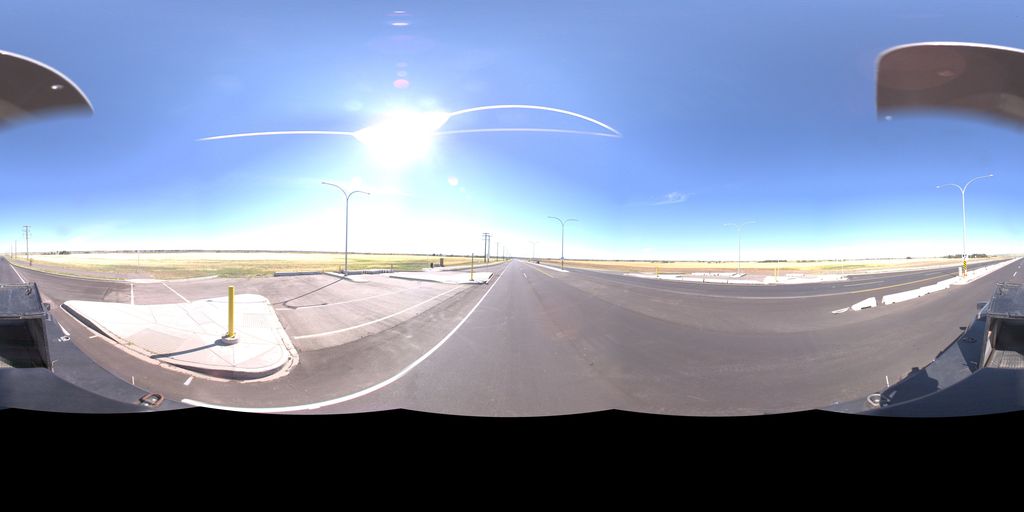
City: saskatoon